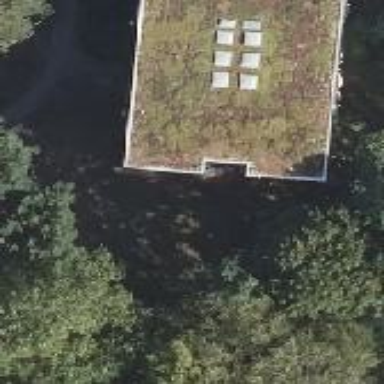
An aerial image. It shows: Residential building with flat grass roof. The building is painted in white.